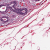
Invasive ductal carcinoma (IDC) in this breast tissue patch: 0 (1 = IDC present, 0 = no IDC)